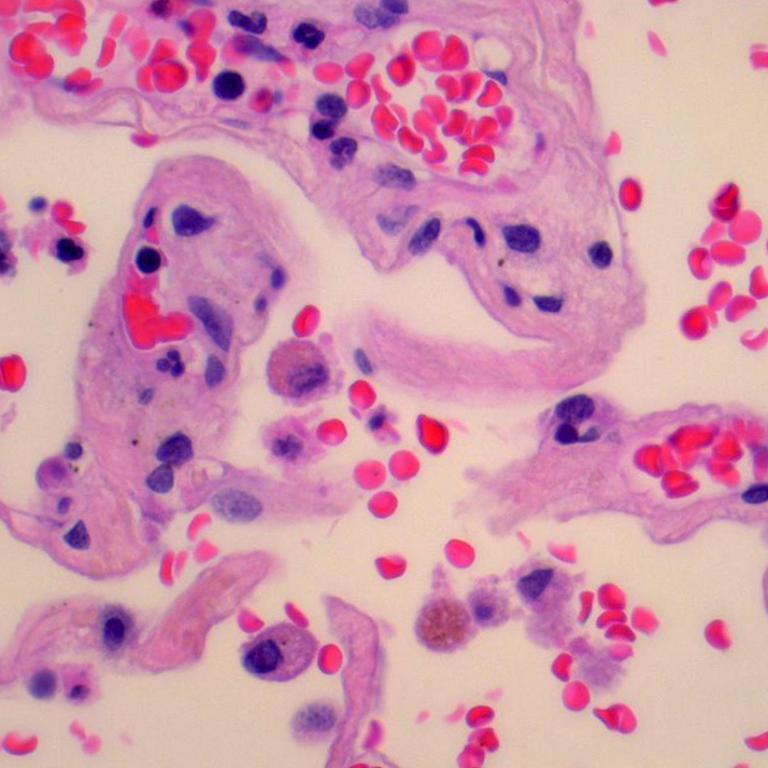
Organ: lung
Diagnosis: benign